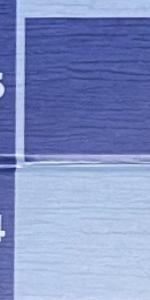
Label: Empty